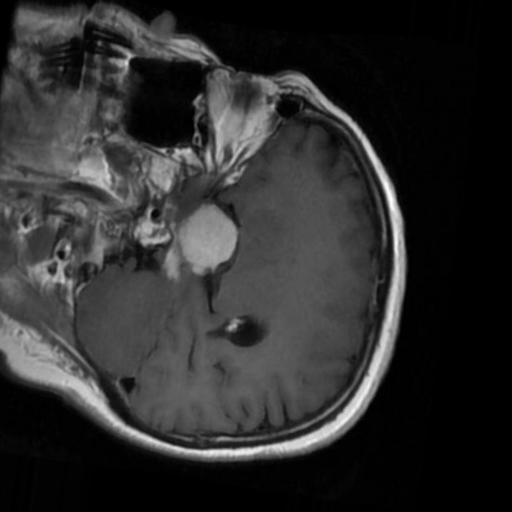
Label: brain_menin